Question: I'm currently completely baffled by the problem I'm having. I'm writing a plug-in for another application that provides a public .NET API. I've created a class named 'Room' and I am using a PropertyGrid to allow users to see and edit the properties of the 'Room' instances. A few properties are restricted to a set of standard values. Thus I am using custom TypeDescriptors with 'GetStandardValues()' overrides to get the property grid to show a drop down for those properties.
This was all working just fine. I was getting drop downs, and I could edit values no problem. Yet now for some reason when I select an 'Room' the PropertyGrid shows the properties with the type descriptors as a black box.

If I click on the box it turns white and I get a blinking cursor, yet I can't type anything. If I then select another Room my program crashes with the following exception:
'''
System.InvalidCastException was caught
Message=Unable to cast object of type 'DVAMC.Room' to type 'DVAMC.Room'.
Source=DVAMC
StackTrace:
at DVAMC.BuildingTypeConverter.GetStandardValuesSupported(ITypeDescriptorContext context) in C:\Documents and Settings\eric.anastas\My Documents\_SVN WC\DVAMC Working\BuildingTypeConverter.cs:line 14
at System.Windows.Forms.PropertyGridInternal.GridEntry.get_Flags()
at System.Windows.Forms.PropertyGridInternal.GridEntry.get_NeedsDropDownButton()
at System.Windows.Forms.PropertyGridInternal.PropertyDescriptorGridEntry.get_NeedsDropDownButton()
at System.Windows.Forms.PropertyGridInternal.PropertyGridView.SelectRow(Int32 row)
at System.Windows.Forms.PropertyGridInternal.PropertyGridView.SelectGridEntry(GridEntry gridEntry, Boolean fPageIn)
at System.Windows.Forms.PropertyGridInternal.PropertyGridView.GridPositionData.Restore(PropertyGridView gridView)
at System.Windows.Forms.PropertyGridInternal.PropertyGridView.Refresh(Boolean fullRefresh, Int32 rowStart, Int32 rowEnd)
at System.Windows.Forms.PropertyGridInternal.PropertyGridView.Refresh()
at System.Windows.Forms.PropertyGrid.Refresh(Boolean clearCached)
at System.Windows.Forms.PropertyGrid.set_SelectedObjects(Object[] value)
at System.Windows.Forms.PropertyGrid.set_SelectedObject(Object value)
at DVAMC.RoomDetailsForm.set_RoomDetailsSelectedRoom(Room value) in C:\Documents and Settings\eric.anastas\My Documents\_SVN WC\DVAMC Working\RoomDetailsForm.cs:line 115
at DVAMC.RoomDetailsForm.roomListTreeView_SelectionChanged(Object sender, EventArgs e) in C:\Documents and Settings\eric.anastas\My Documents\_SVN WC\DVAMC Working\RoomDetailsForm.cs:line 159
at BrightIdeasSoftware.ObjectListView.OnSelectionChanged(EventArgs e)
at BrightIdeasSoftware.ObjectListView.HandleApplicationIdle(Object sender, EventArgs e)
at System.Windows.Forms.Application.ThreadContext.System.Windows.Forms.UnsafeNativeMethods.IMsoComponent.FDoIdle(Int32 grfidlef)
at System.Windows.Forms.Application.ComponentManager.System.Windows.Forms.UnsafeNativeMethods.IMsoComponentManager.FPushMessageLoop(Int32 dwComponentID, Int32 reason, Int32 pvLoopData)
at System.Windows.Forms.Application.ThreadContext.RunMessageLoopInner(Int32 reason, ApplicationContext context)
at System.Windows.Forms.Application.ThreadContext.RunMessageLoop(Int32 reason, ApplicationContext context)
at System.Windows.Forms.Application.RunDialog(Form form)
at System.Windows.Forms.Form.ShowDialog(IWin32Window owner)
at System.Windows.Forms.Form.ShowDialog()
at DVAMC.RoomDetailsCmd.Execute(ExternalCommandData commandData, String& message, ElementSet elements) in C:\Documents and Settings\eric.anastas\My Documents\_SVN WC\DVAMC Working\RoomDetailsCmd.cs:line 44
InnerException:
'''
The last item in the stack trace points to my BuildingTypeConverter.GetStandardValuesSupported() method which is shown below.
'''
GetStandardValuesSupported(System.ComponentModel.ITypeDescriptorContext context)
{
Room r = (Room)context.Instance; //this is line 14 referenced by the InvalidCastException's stack trace
if (r.IsLinked)
{
return true;
}
else
{
return false;
}
}
'''
Now if I set a breakpoint at line 14 above and try to debug the debugger does not break at the breakpoint. In addition, if I add arbitrary code before the cast the stack trace from the InvalidCastException always seems to reference to first line of GetStandardValues() regardless of what it is. For example I tried the following.
'''
public override bool GetStandardValuesSupported(System.ComponentModel.ITypeDescriptorContext context)
{
string s = "hello world"; //FIRST LINE
int i = 0;
Room r = (Room)context.Instance;
.....
'''
I still got the same InvalidCastException. Yet it's stack trace reference the first line above where I initialize 'string s'. In addtion, if I tried to set a breakpoint on this first line it was also not triggered.
Like I said before this working just fine a day or so ago. I've even tried rolling back to previous revisions in my SVN repository. I've gone as far back as the first revision were I created the custom Type Descriptor class but still run into the problem with the 'InvalidCastExceptions'. Does anyone have any idea what's going on?
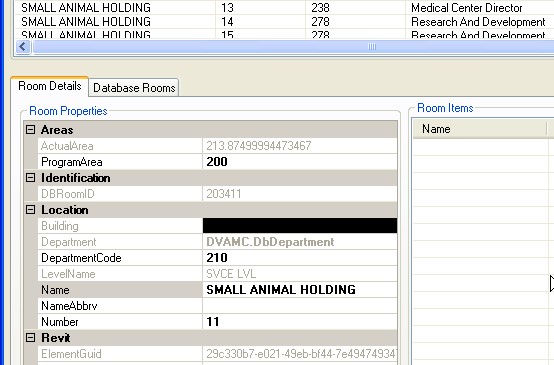
Answer: If the stack trace always shows the same line even after you have changed the code that would indicate to me that the ProperyGrid is not running the same version of the assembly. This is further confirmed when you say you put a breakpoint but the breakpoint is never hit. If you are running inside of the debugger for Visual Studio I suggest that you look at the output window (Ctrl+W, O), which will list all of the assemblies (with their path) that are loaded in the run. I have seen assembly version confusion particularly when the assembly is in the GAC, where it insist upon loading an older version of the assembly.